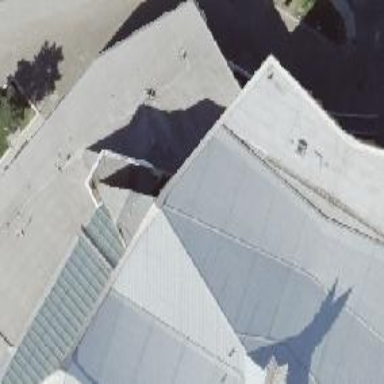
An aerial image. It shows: Building with grey tar paper roof. The building is coloured goldenrod.